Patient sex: F
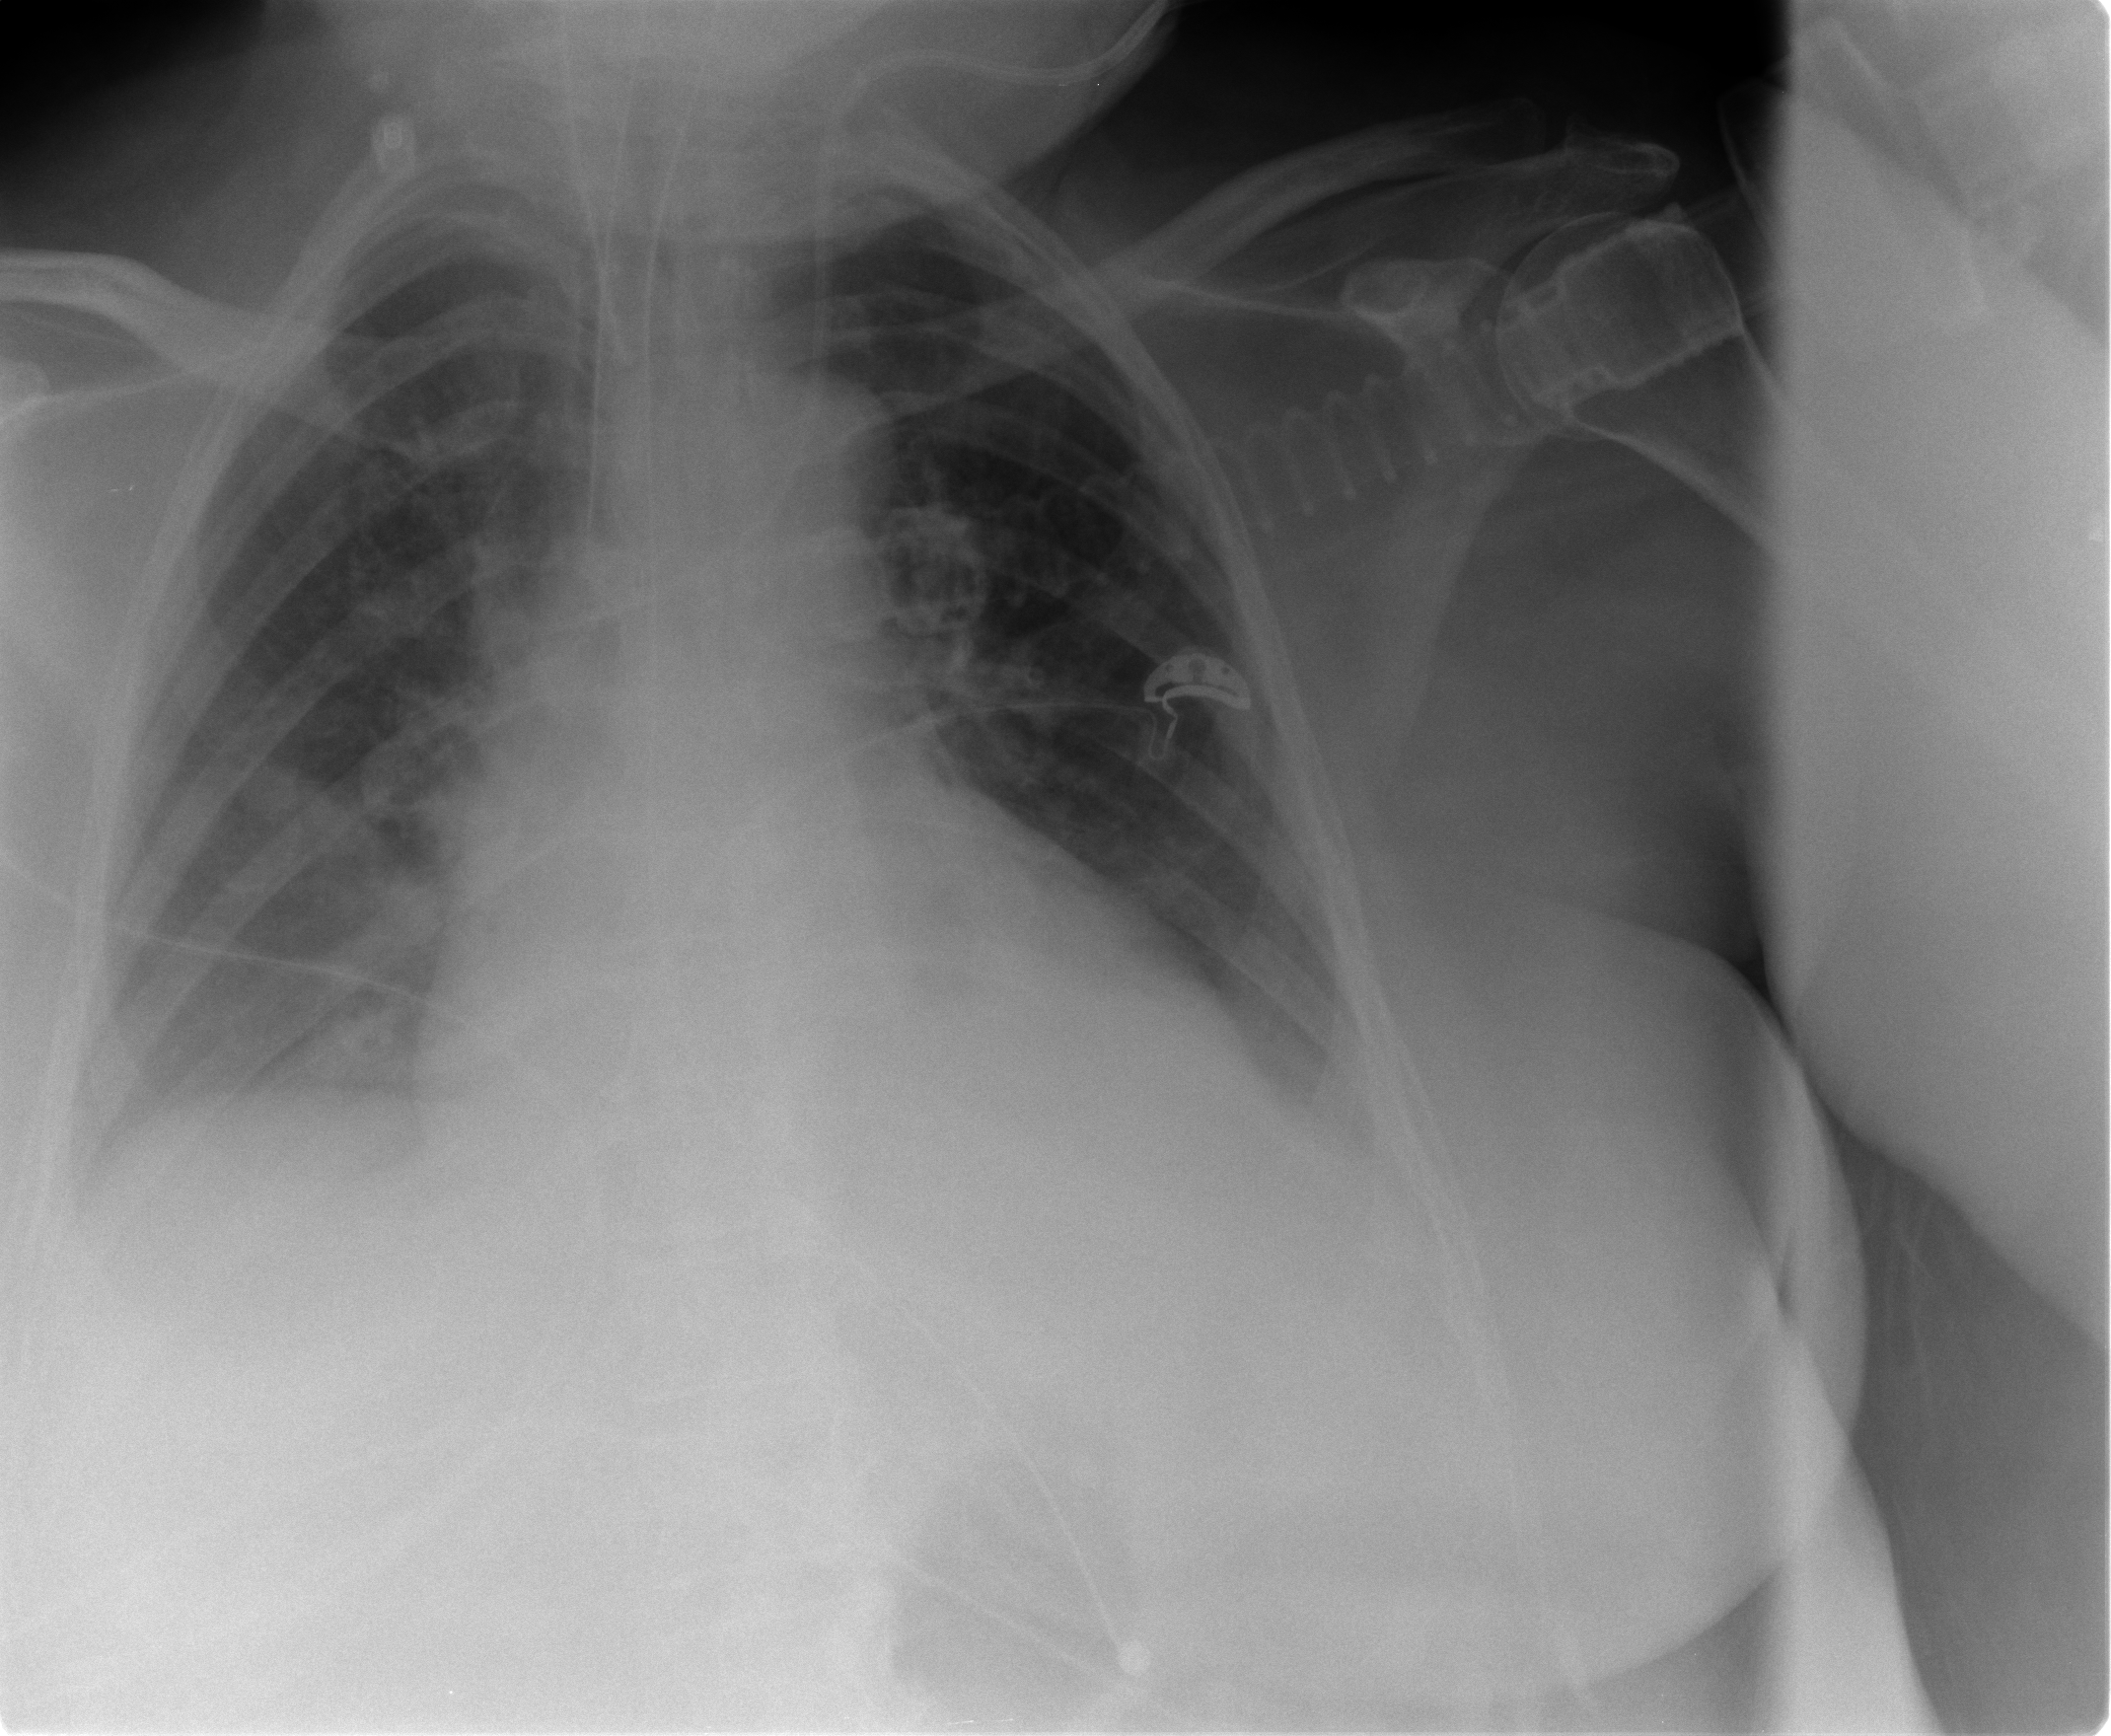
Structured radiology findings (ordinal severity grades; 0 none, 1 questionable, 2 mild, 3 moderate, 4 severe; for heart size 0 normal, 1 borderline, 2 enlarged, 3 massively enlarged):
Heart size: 0
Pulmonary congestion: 1
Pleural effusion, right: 1
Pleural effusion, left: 1
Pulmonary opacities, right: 2
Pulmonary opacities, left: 0
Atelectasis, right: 1
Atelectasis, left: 1